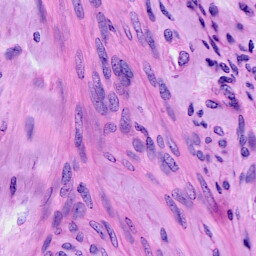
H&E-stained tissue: Cervix